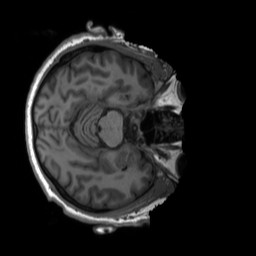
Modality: T1w
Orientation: axial
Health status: healthy
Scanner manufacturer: siemens
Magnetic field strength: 3 T
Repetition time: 2.3 s
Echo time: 0.00207 s